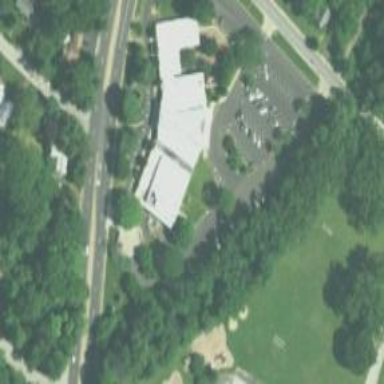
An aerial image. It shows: School.